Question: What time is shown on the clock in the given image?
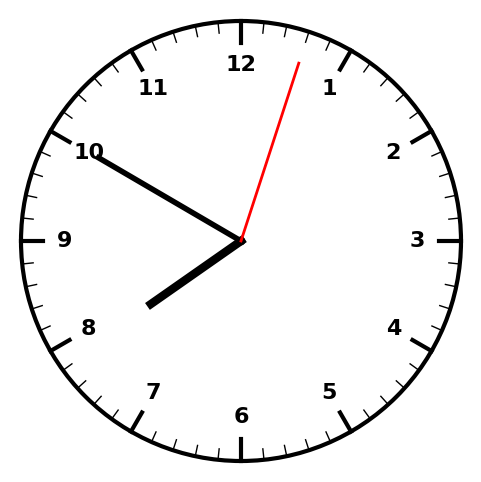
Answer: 07:50:03